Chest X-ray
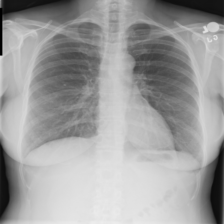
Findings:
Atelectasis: negative
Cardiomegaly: negative
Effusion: negative
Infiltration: negative
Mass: negative
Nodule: negative
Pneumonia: negative
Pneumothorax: negative
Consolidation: negative
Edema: negative
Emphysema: negative
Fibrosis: negative
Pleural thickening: negative
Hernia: negative